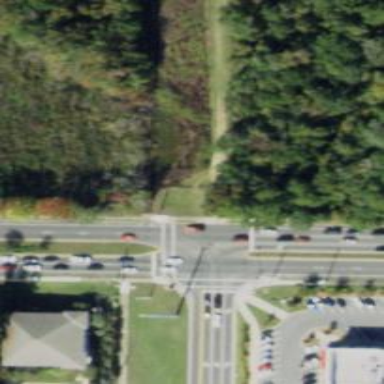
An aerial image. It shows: Unmarked road crossing.